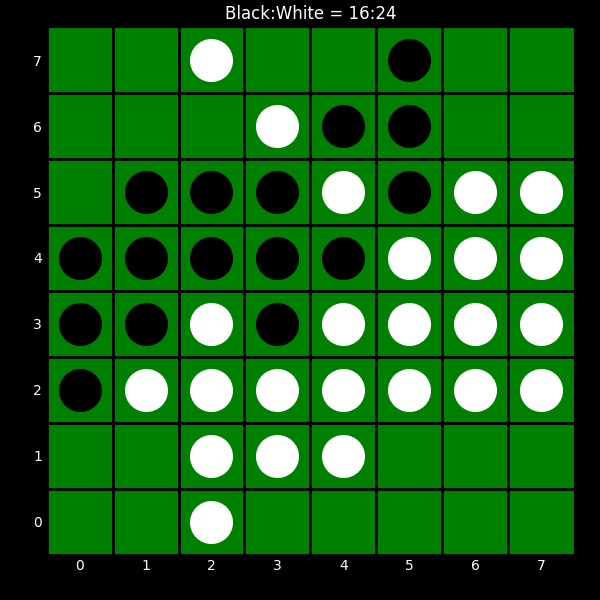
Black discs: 16
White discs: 24